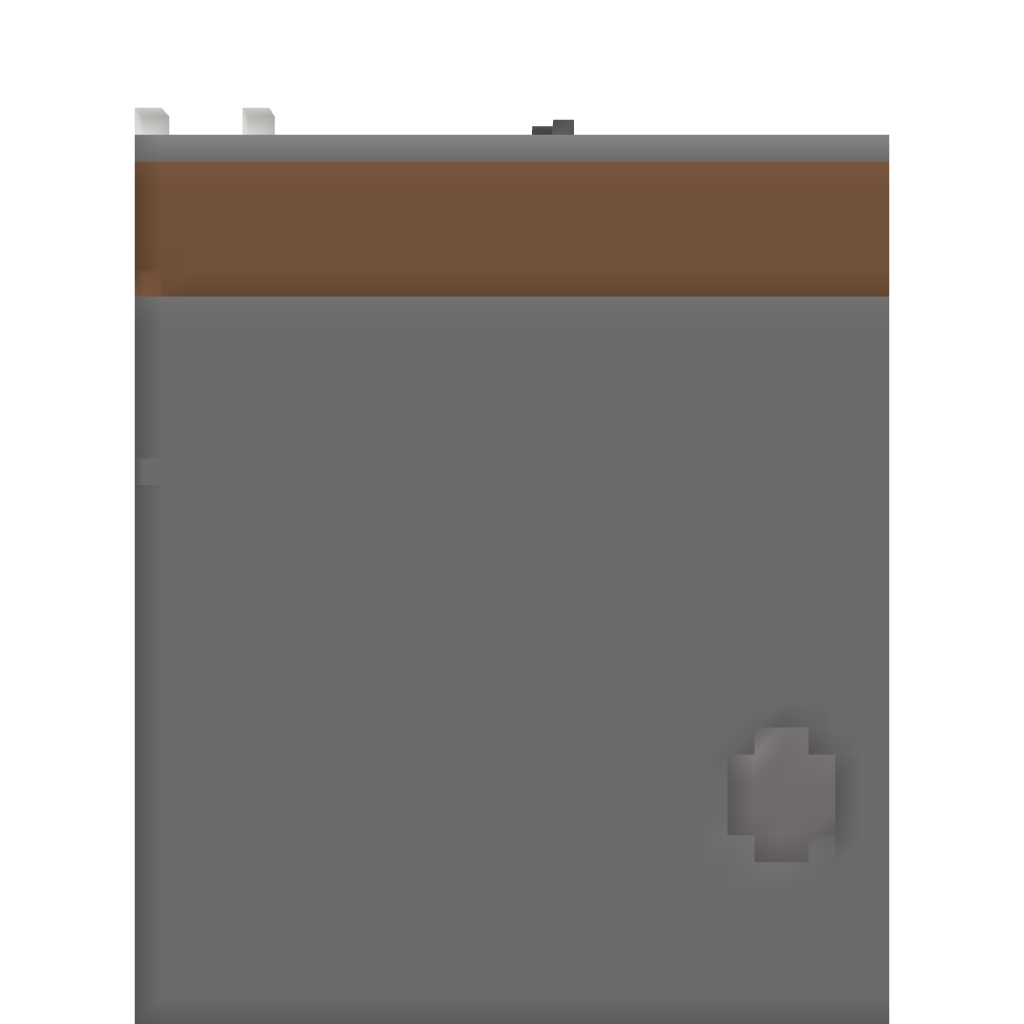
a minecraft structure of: Jungle base